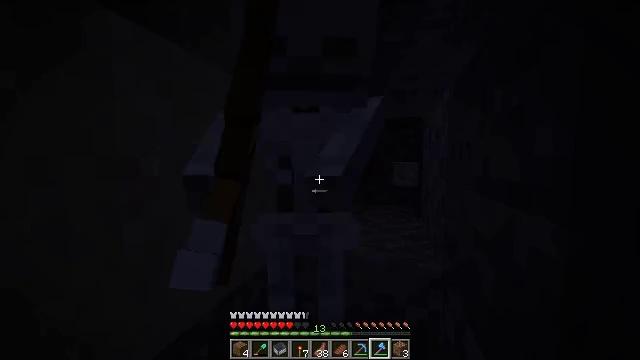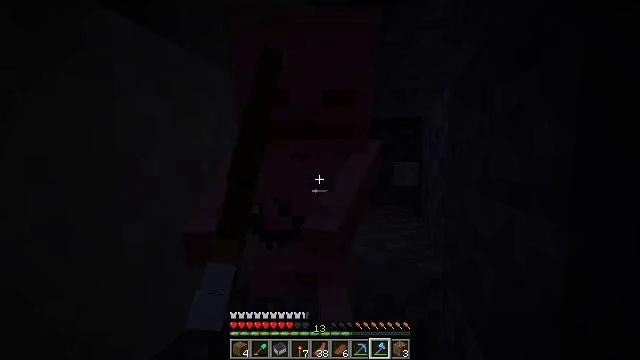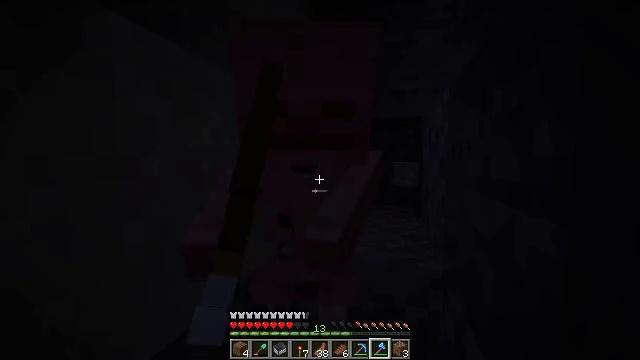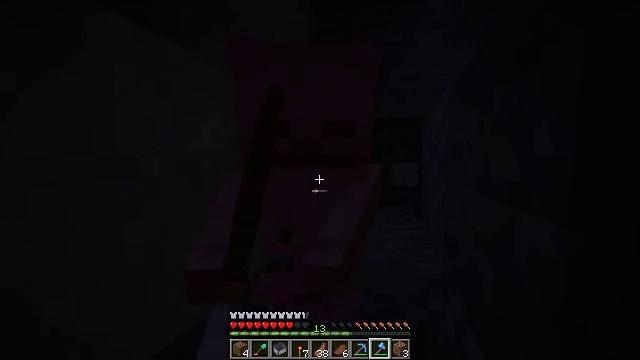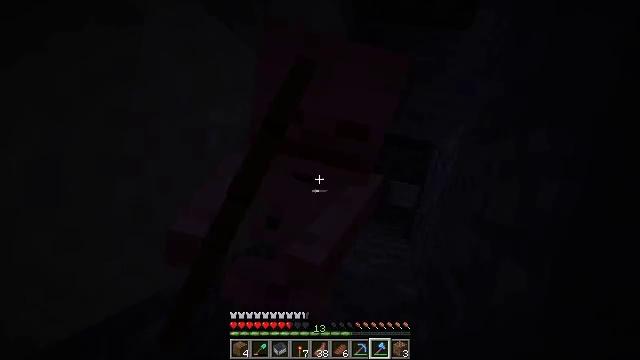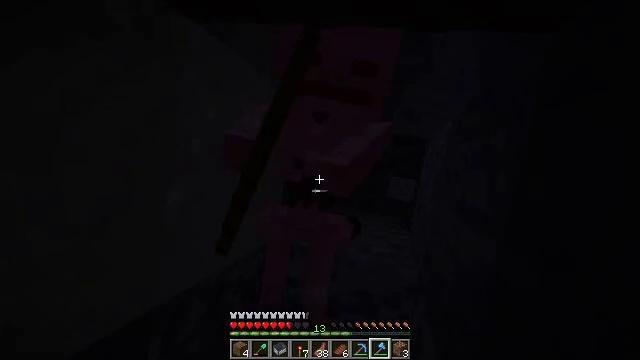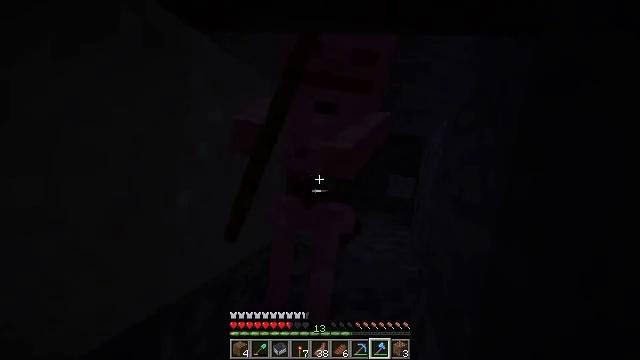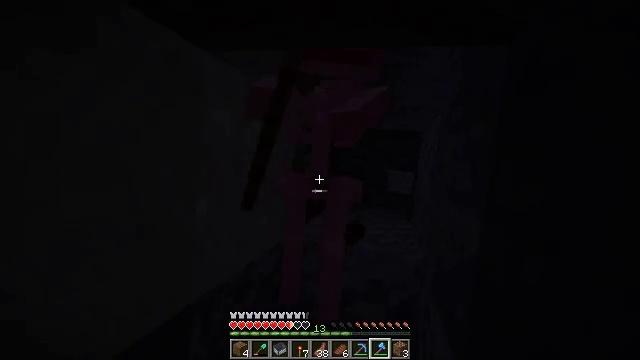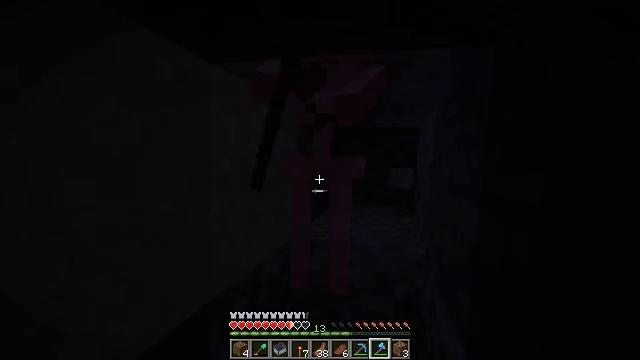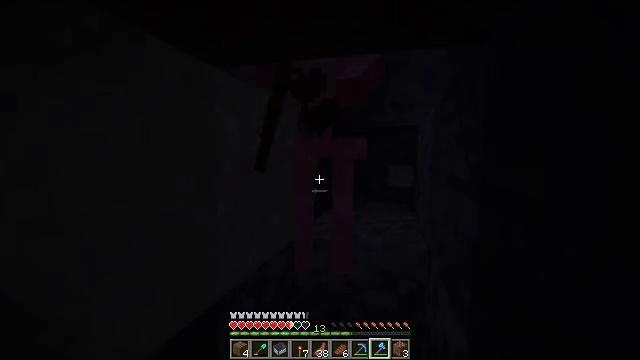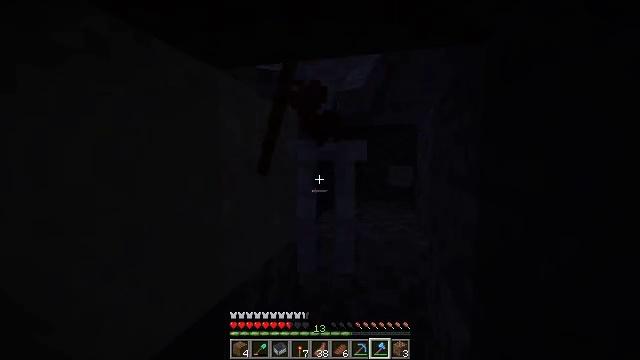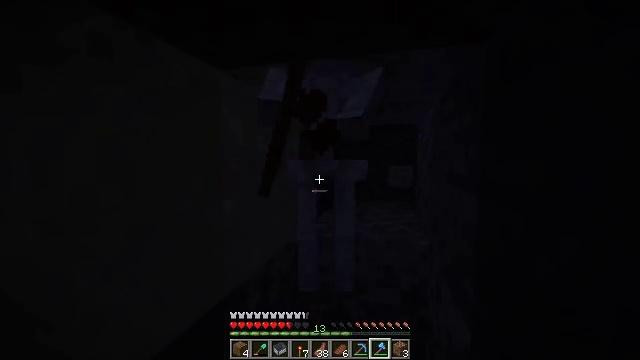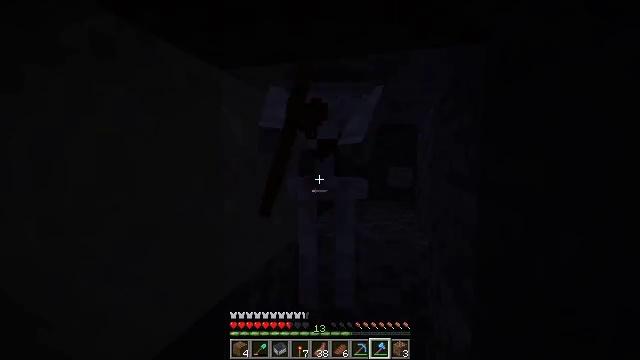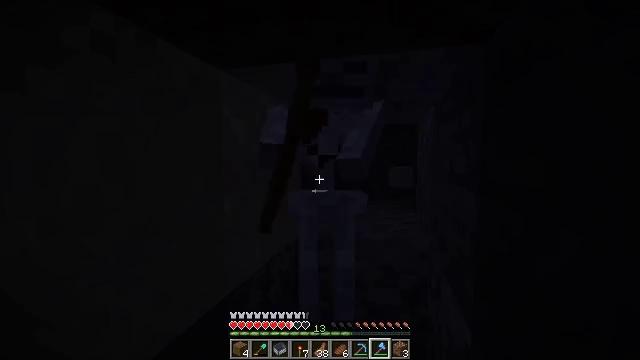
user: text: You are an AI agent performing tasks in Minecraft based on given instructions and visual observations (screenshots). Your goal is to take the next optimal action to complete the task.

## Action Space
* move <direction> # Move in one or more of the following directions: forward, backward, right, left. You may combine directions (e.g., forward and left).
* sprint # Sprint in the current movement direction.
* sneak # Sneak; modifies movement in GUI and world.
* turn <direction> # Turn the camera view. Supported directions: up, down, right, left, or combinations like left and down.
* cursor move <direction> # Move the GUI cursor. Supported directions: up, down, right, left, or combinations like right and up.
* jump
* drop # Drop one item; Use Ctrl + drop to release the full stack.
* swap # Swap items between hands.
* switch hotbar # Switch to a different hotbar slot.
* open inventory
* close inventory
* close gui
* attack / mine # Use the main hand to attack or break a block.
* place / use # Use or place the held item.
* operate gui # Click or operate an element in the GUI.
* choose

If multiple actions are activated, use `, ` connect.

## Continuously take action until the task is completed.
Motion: motion action
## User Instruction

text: Fight a skeleton.
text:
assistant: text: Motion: no_op
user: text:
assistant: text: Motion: no_op
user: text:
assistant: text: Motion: no_op
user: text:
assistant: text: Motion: no_op
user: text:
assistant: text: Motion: no_op
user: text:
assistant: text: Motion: no_op
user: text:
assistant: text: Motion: no_op
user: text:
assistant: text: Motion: no_op
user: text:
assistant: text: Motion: attack / mine
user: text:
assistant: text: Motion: attack / mine
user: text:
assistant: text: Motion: attack / mine
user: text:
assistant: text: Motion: attack / mine
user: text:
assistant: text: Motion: attack / mine
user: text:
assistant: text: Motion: no_op